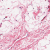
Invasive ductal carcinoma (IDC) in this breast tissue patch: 0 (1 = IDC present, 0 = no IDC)